Question: I tried this command in bash and it says fatal error, I got this syntax right from Git docs. I'm working in Windows 8.
'''
git log --pretty=format:"%h %s" --graph
'''

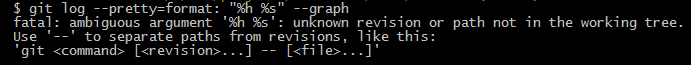
Answer: The problem is the space between the 'format: "%h %s"' when you execute the command on the terminal.